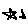
Label: star